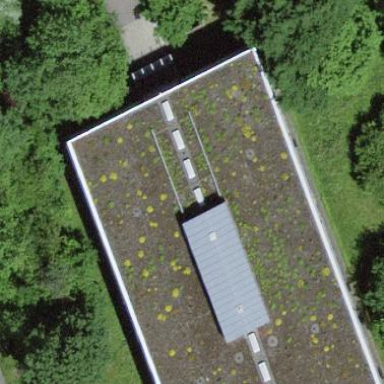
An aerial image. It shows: School building with flat roof.